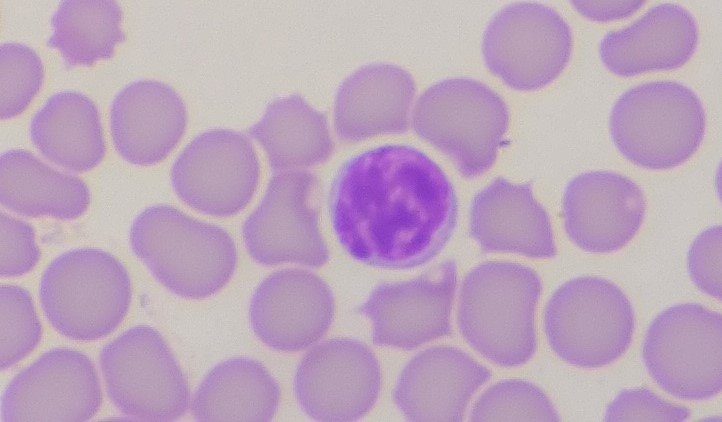
White blood cell type: Lymphocyte